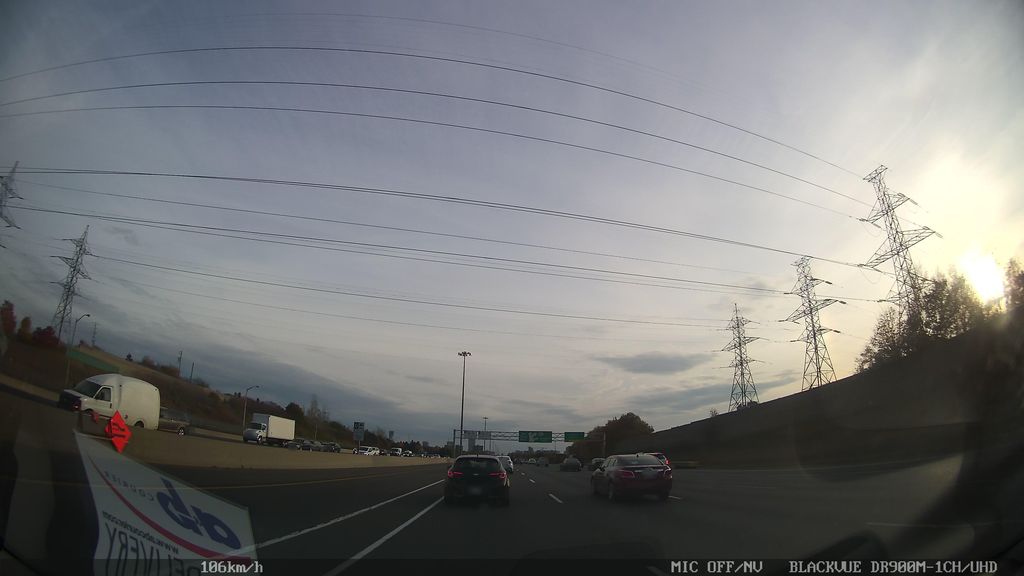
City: toronto